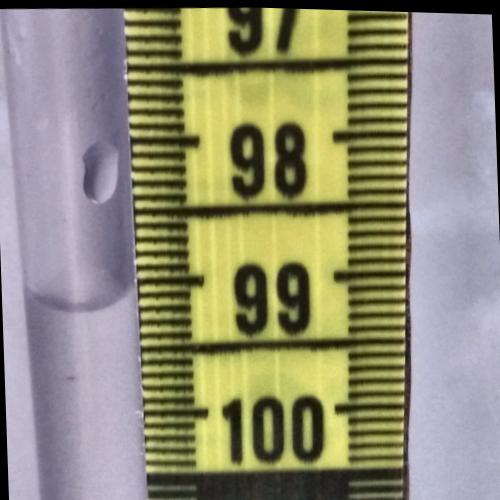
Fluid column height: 99.2 cm